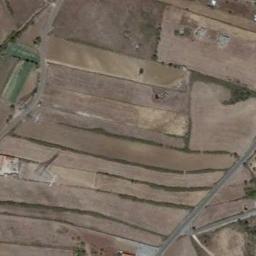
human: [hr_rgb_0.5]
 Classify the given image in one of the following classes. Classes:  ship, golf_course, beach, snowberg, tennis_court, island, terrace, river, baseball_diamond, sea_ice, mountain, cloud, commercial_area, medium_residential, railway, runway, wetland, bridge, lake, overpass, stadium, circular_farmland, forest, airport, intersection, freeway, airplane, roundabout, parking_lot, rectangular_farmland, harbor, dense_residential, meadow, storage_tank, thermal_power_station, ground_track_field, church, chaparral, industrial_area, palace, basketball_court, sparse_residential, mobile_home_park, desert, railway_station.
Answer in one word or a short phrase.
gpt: terrace